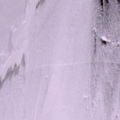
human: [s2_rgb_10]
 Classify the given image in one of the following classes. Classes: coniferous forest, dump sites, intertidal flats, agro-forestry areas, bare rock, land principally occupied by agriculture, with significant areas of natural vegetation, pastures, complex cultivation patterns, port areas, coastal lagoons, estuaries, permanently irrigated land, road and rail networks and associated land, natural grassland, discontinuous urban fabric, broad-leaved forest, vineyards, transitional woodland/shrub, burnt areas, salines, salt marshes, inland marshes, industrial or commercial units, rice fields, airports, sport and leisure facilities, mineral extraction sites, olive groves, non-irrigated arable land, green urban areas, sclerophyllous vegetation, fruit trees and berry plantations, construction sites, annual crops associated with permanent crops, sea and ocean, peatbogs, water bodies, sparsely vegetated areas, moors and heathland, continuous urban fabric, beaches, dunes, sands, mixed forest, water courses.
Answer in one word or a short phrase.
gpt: sea and ocean